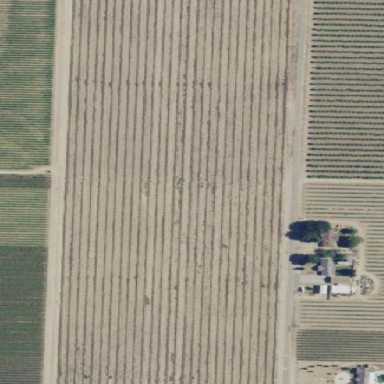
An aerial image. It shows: Vineyard where grapes are grown.